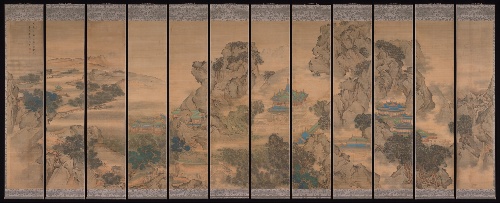
Title: 清   袁江   九成宮圖   屏|The Palace of Nine Perfections
Artist: Yuan Jiang
Artist bio: active ca.1680–ca.1730
Date: 1691
Object type: Hanging scrolls
Classification: Paintings
Medium: Set of twelve hanging scrolls; ink and color on silk
Culture: China
Period: Qing dynasty (1644–1911)
Dimensions: Image: 81 1/2 in. × 18 ft. 5 3/4 in. (207 × 563.2 cm)
Overall with mounting: 94 1/4 in. × 19 ft. (239.4 × 579.1 cm)
Department: Asian Art
Credit line: Purchase, The Dillon Fund Gift, 1982
Accession year: 1982
Repository: Metropolitan Museum of Art, New York, NY
Tags: Landscapes|Palaces